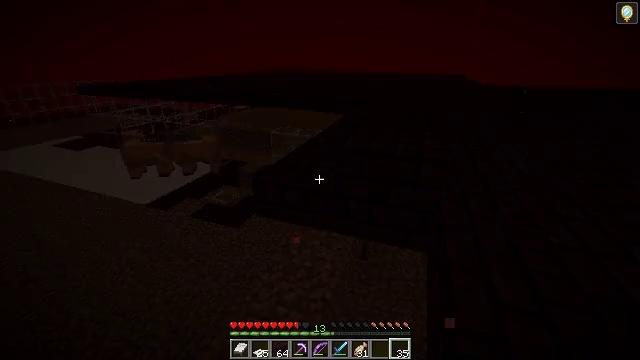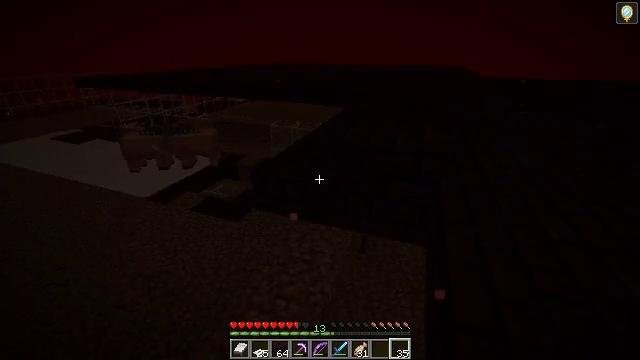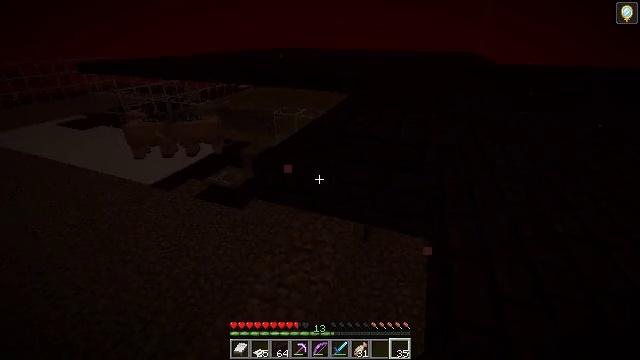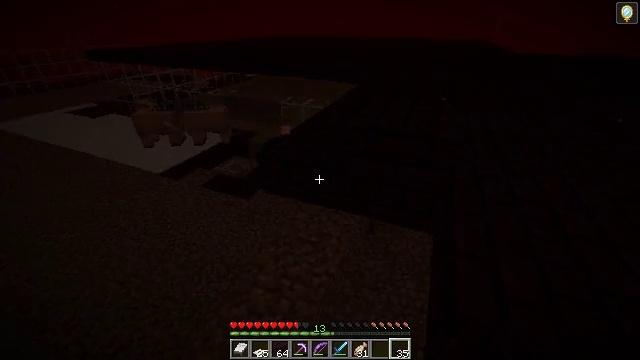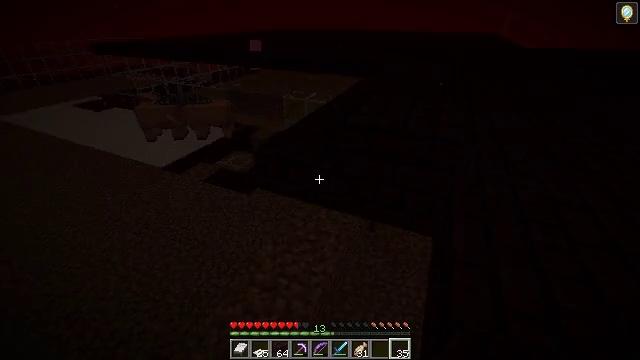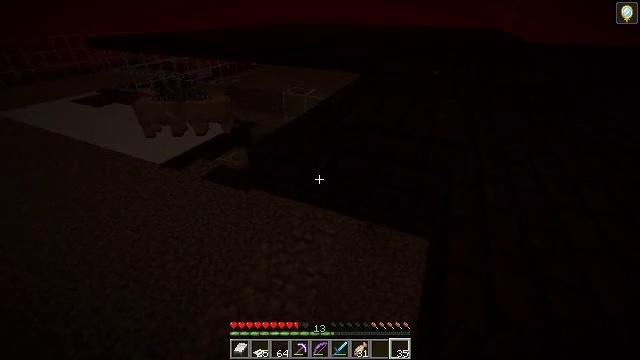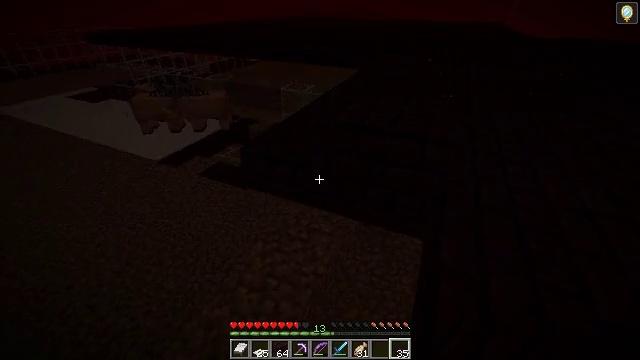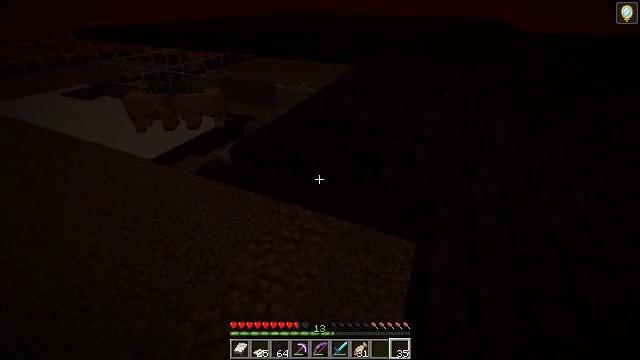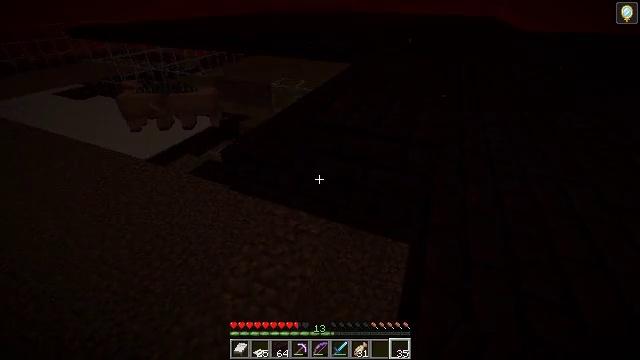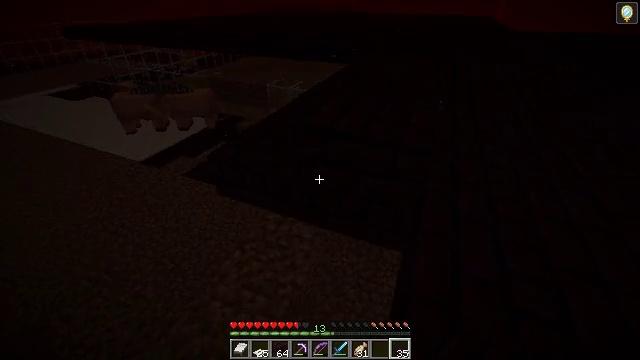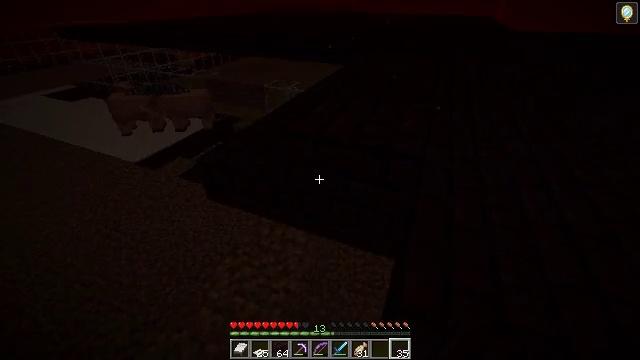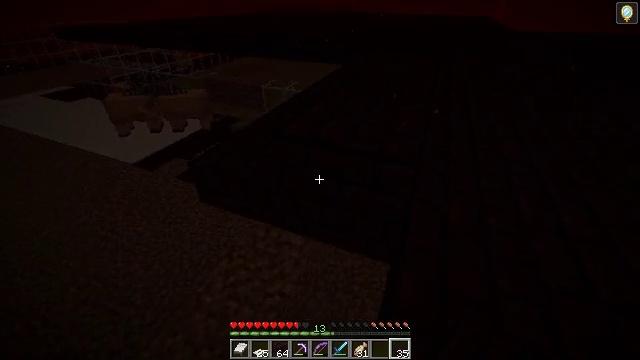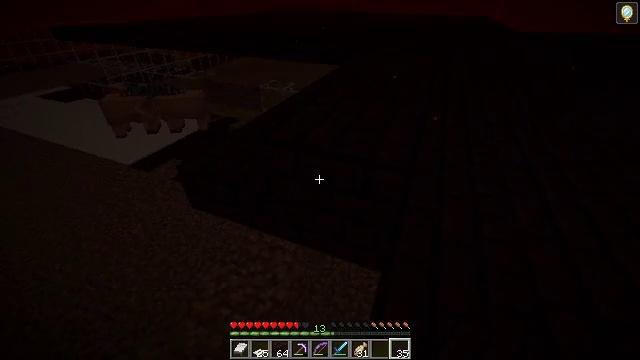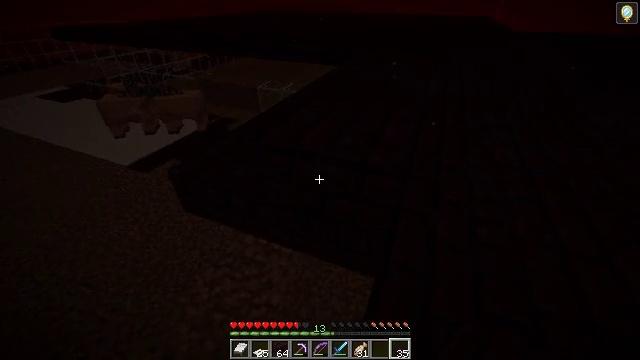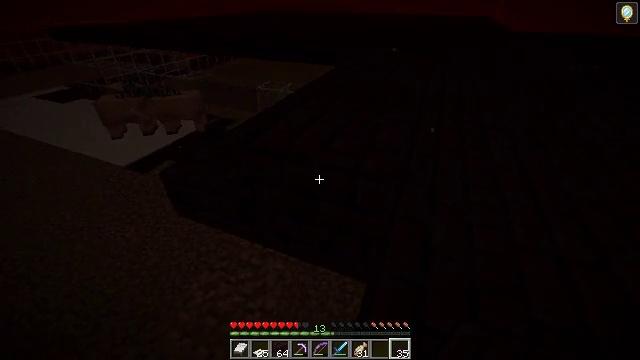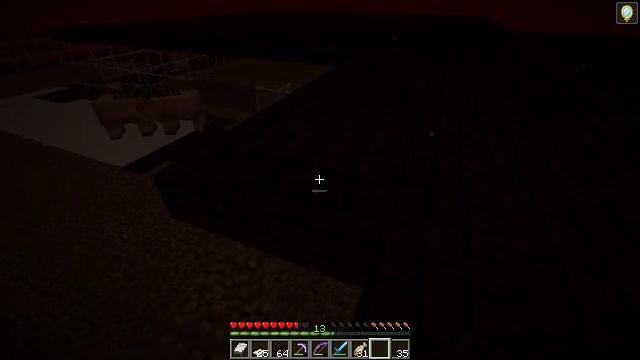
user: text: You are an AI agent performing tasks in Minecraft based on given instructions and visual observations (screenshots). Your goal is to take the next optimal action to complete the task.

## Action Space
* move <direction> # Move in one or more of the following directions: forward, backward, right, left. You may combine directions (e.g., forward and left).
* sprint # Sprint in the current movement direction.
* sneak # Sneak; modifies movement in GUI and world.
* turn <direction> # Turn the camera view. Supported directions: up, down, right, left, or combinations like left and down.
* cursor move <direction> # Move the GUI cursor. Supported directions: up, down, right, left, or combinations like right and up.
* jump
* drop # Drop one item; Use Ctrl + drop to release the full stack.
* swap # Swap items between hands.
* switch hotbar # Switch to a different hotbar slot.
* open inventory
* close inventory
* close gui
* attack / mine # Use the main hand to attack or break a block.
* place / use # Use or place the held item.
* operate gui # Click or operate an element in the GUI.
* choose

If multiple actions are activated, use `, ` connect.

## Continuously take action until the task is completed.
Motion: motion action
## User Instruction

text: Dig up the nether brick slab.
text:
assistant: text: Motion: move forward, sneak, turn down
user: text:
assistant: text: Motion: move forward and move right, sneak, turn left and down
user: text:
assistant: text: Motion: move forward and move right, sneak, turn left and down
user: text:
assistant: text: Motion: move forward and move right, sneak, turn left and down
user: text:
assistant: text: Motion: move forward and move right, sneak
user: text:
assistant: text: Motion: move forward and move right, sneak
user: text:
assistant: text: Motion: move forward and move right, sneak
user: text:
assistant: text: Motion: move forward and move right, sneak
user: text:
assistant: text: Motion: move forward and move right, sneak
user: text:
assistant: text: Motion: move forward and move right, sneak
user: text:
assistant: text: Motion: move forward and move right, sneak
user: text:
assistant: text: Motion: move forward and move right, sneak
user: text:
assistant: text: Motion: move forward and move right, sneak
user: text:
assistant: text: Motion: move forward and move right, sneak
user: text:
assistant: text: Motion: move forward, sneak
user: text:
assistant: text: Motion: move forward, sneak
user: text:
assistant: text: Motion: move forward, sneak
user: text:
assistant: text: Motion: move forward, sneak
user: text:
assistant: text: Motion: move forward, sneak
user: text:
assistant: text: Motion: move forward, sneak
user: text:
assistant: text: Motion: move forward, sneak
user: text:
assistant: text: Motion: move forward, sneak
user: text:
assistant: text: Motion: move forward, sneak
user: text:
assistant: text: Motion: move forward, sneak
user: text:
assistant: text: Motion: move forward, sneak
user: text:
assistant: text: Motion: move forward, sneak
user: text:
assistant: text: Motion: move forward, sneak, turn down
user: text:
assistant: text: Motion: move forward, sneak, turn down
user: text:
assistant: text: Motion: sneak, turn down
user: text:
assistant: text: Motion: sneak, turn down